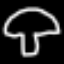
Label: mushroom